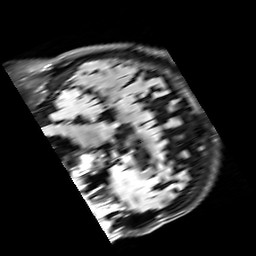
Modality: FLAIR
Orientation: sagittal
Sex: male
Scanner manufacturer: siemens
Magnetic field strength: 3 T
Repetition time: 10 s
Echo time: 0.09 s